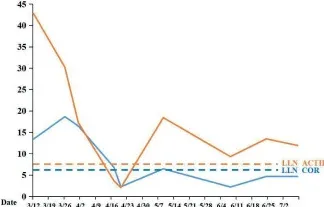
Pituitary-Adrenal Axis: the level of COR, and ,ACTH were used to monitor the function of the pituitary-adrenal axis: COR, and ,ACTH both declined remarkably after ICI therapy, ACTH was maintained at a low level while COR was still lower than the normal value by glucocorticoid replacement therapy.
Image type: chart (chart)